Field crop: maize
Growth stage: 1
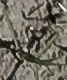
Species: sorghum